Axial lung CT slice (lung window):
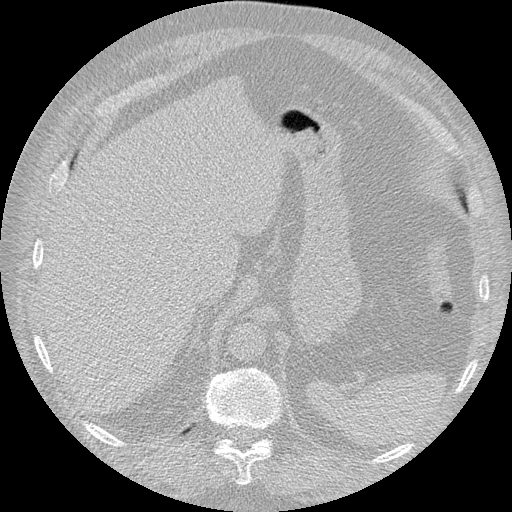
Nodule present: no